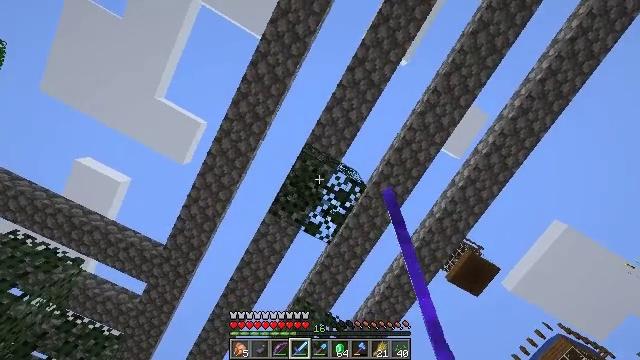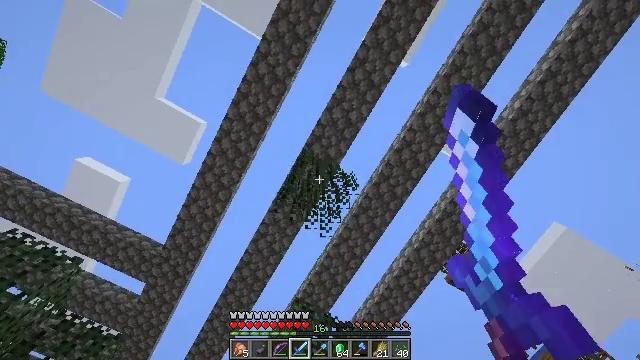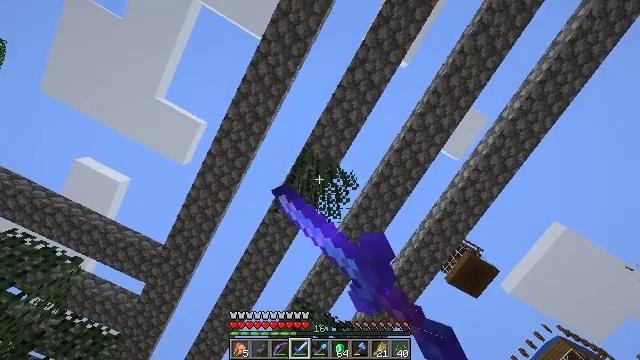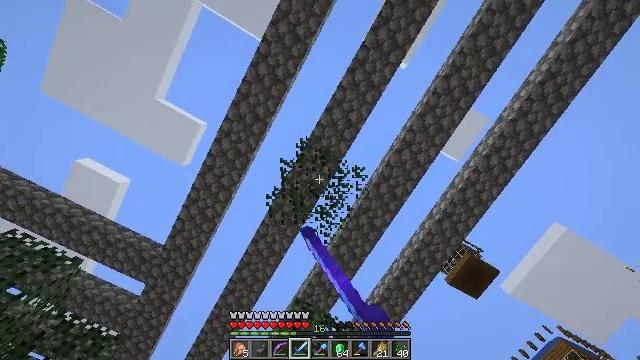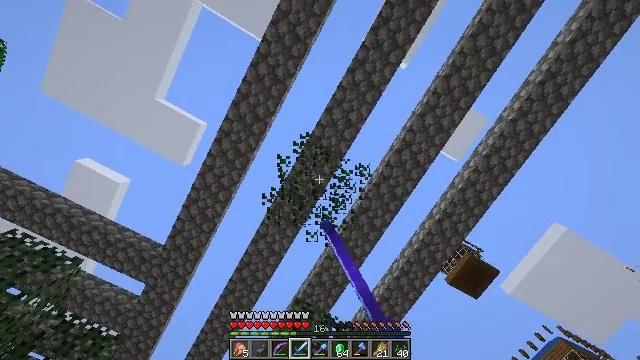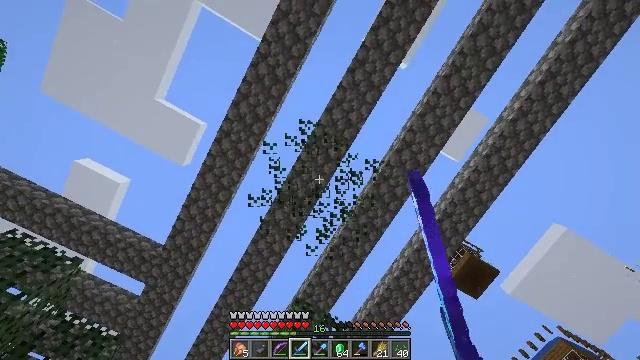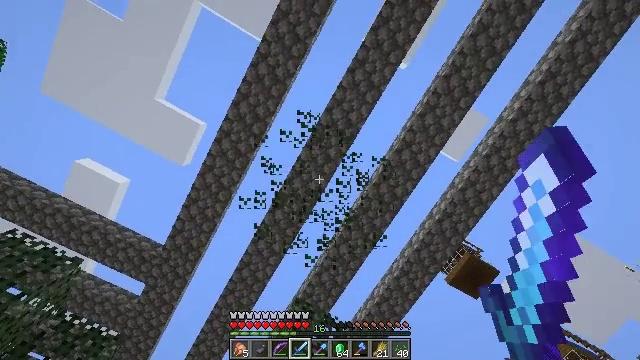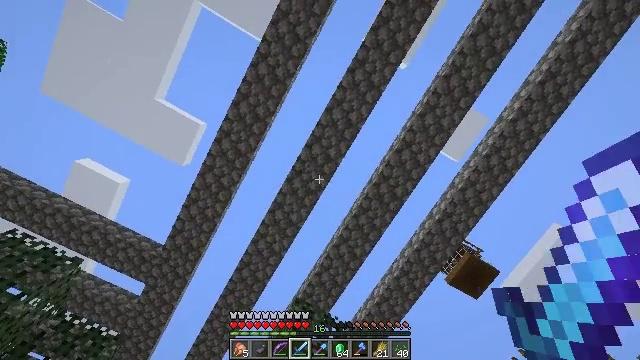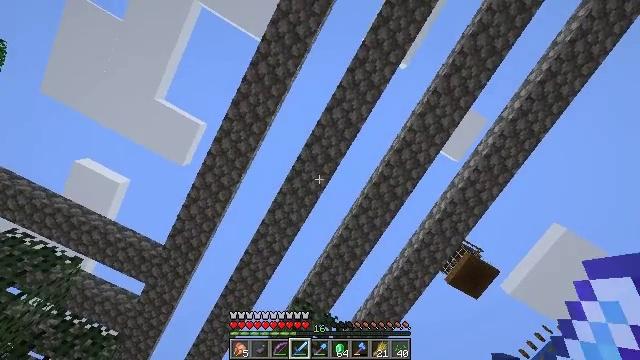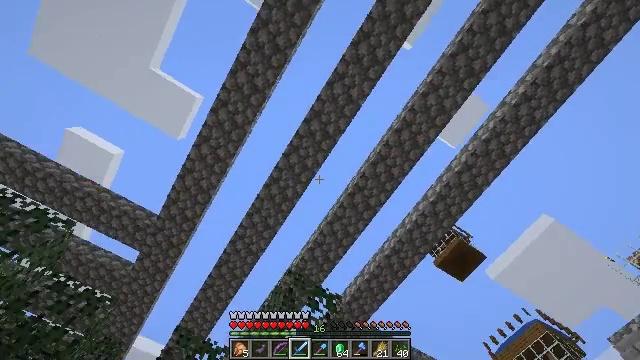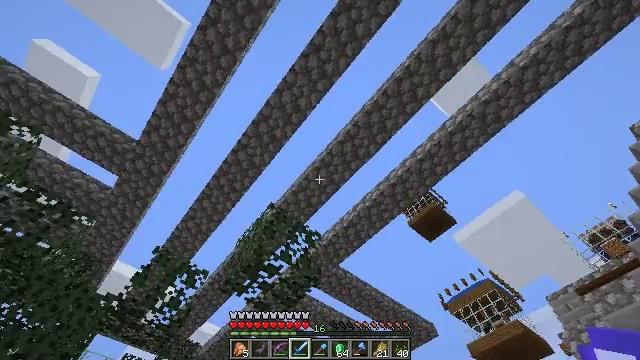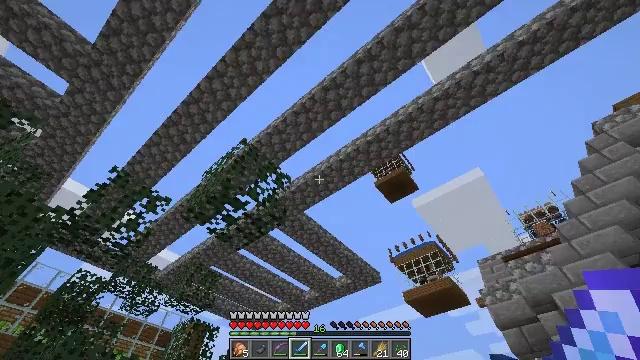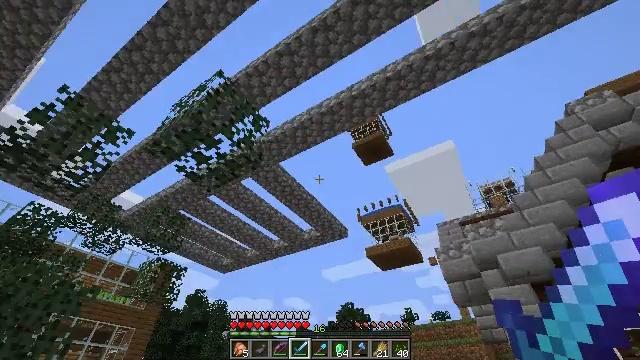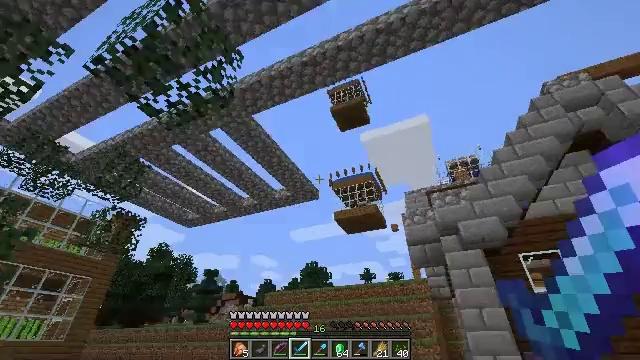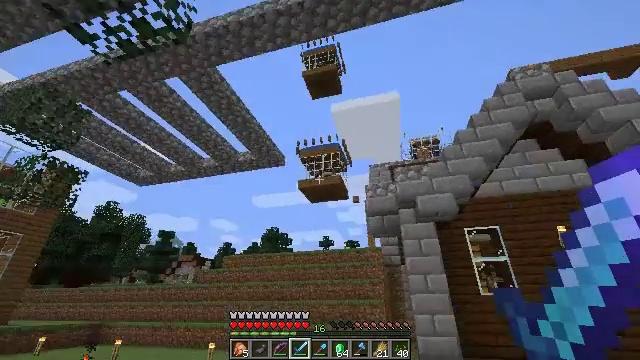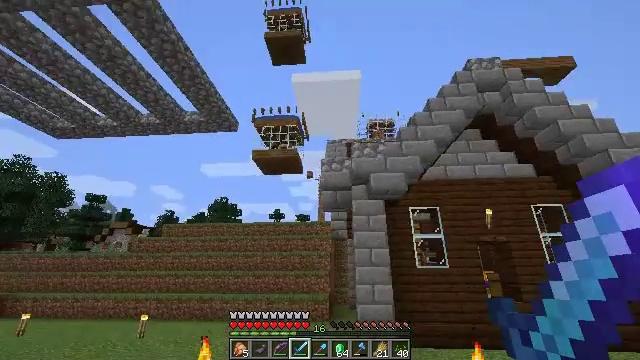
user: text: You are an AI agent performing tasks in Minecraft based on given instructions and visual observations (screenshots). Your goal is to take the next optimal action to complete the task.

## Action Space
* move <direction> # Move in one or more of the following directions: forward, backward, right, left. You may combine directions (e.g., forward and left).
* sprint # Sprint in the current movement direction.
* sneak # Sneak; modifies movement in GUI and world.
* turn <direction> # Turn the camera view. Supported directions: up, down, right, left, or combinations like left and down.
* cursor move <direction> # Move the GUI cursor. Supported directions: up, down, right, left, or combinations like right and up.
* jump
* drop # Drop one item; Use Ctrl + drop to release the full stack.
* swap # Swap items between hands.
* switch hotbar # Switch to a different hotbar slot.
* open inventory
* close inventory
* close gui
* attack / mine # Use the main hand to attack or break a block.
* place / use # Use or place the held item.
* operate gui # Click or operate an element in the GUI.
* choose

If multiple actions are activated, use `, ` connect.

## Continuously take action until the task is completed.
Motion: motion action
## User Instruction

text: Mine spruce leaves from the tree.
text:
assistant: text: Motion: attack / mine
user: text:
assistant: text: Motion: attack / mine
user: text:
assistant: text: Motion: attack / mine
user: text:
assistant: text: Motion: attack / mine
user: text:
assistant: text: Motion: attack / mine
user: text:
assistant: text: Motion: attack / mine
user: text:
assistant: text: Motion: attack / mine
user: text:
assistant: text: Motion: move forward, attack / mine
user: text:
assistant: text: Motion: move forward, turn right and down, attack / mine
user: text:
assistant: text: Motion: move forward, turn right and down
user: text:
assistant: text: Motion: move forward, turn right and down
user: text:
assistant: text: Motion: move forward, turn right and down
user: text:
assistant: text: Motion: move forward, turn right and down
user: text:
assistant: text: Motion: move forward, turn right and down
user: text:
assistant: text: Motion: move forward, sprint, turn right and down
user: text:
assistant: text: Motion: move forward, sprint, turn right and down
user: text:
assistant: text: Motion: move forward, sprint
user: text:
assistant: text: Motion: move forward
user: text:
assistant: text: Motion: move forward
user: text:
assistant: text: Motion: move forward, sprint
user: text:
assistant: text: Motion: move forward, sprint
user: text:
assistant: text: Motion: move forward, sprint, turn right
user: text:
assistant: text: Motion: move forward, sprint, turn left
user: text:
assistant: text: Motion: move forward, turn left and down
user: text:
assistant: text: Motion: move forward, turn left and down
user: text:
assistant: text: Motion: move forward, sprint, turn left and down
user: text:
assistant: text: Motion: move forward, sprint, turn left and down
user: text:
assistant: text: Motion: move forward, sprint, turn left and down
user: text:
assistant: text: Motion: move forward, sprint, turn left and down
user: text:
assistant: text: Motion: move forward